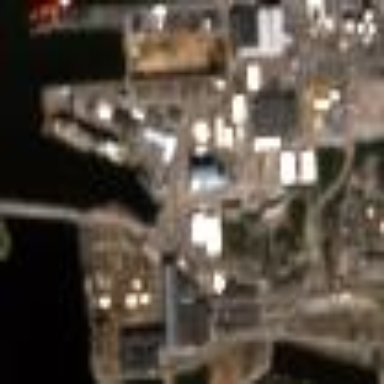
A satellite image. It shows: Industrial area designated as shipyard.